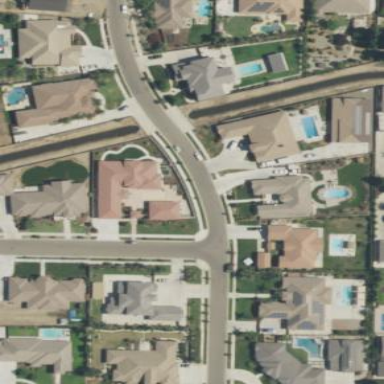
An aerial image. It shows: Residential area in neighborhood consisting of single-family homes.